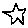
Label: star